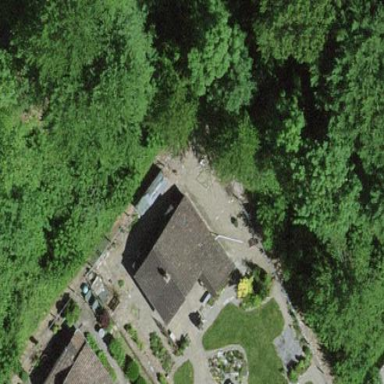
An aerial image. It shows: Bungalow.